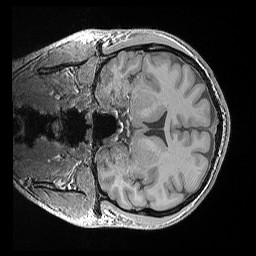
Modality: T1w
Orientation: coronal
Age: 22
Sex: male
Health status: healthy
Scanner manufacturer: siemens
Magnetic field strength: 3 T
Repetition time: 0.02 s
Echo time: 0.00492 s